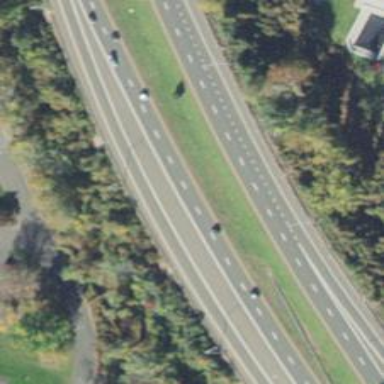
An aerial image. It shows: View of motorway.